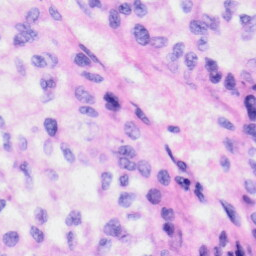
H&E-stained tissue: Liver